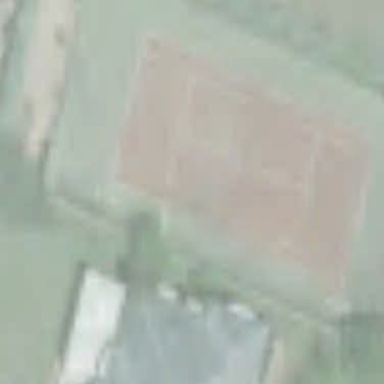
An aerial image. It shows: Tennis court on pitch.